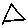
Label: triangle